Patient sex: M
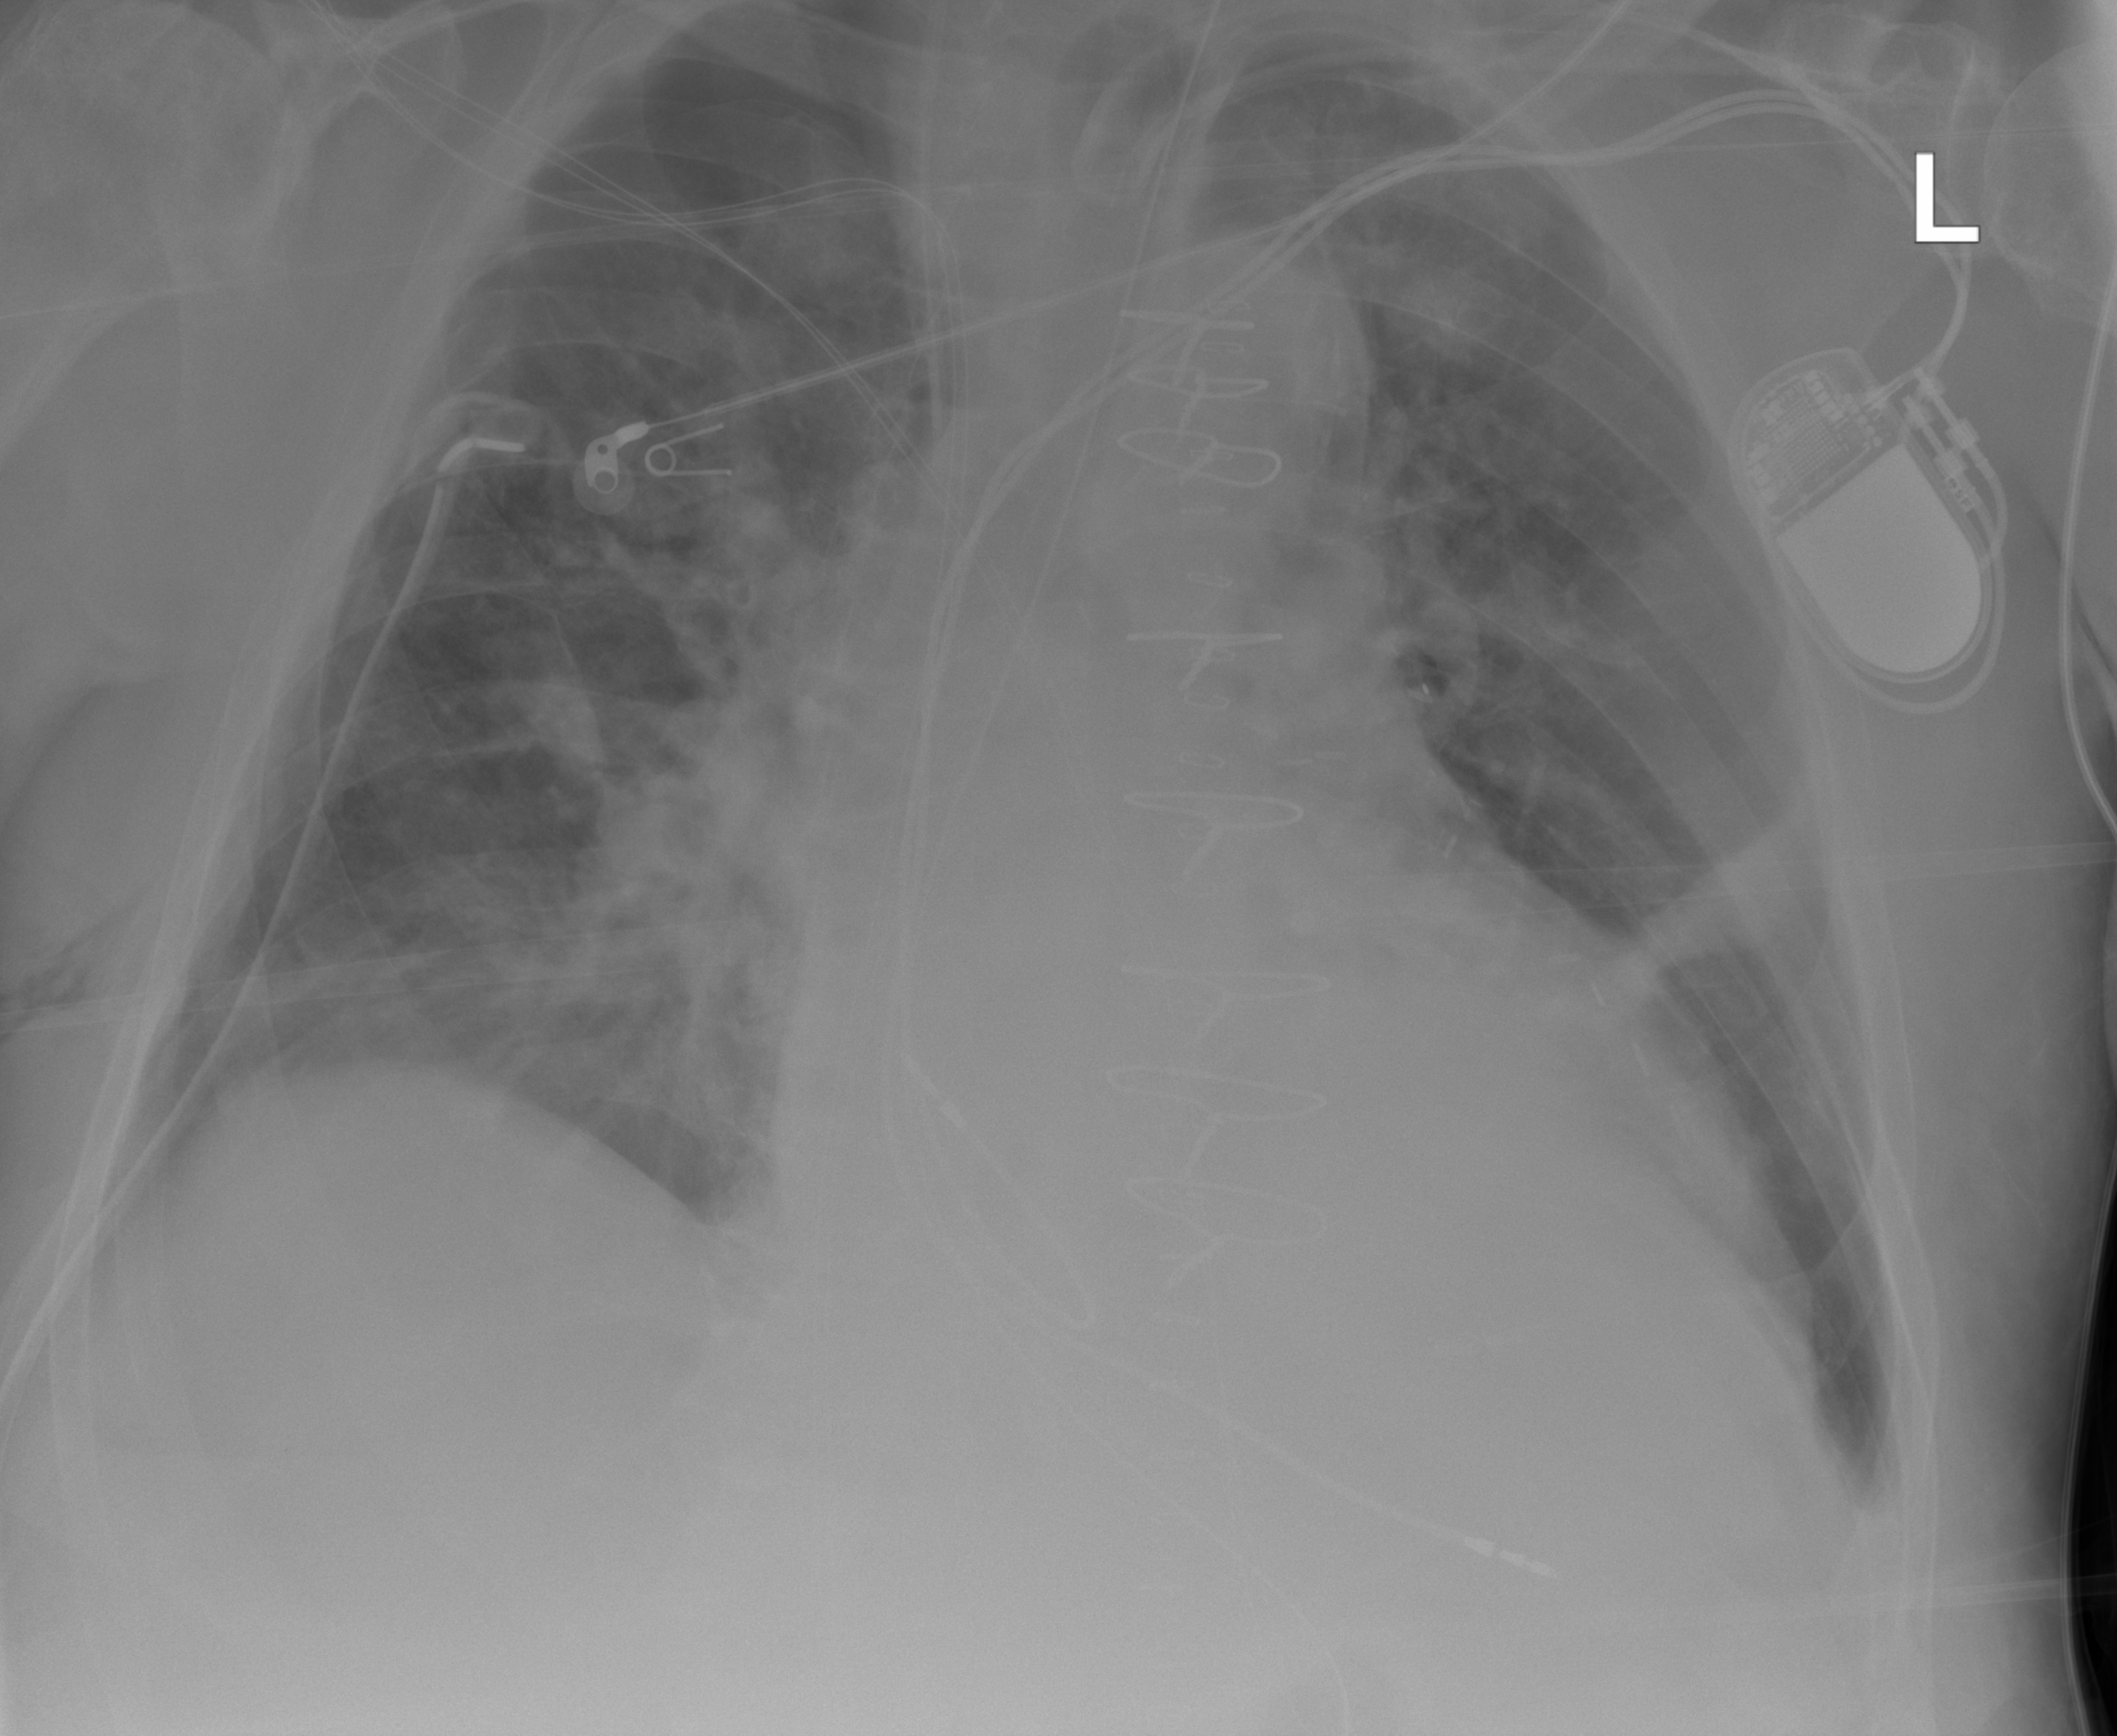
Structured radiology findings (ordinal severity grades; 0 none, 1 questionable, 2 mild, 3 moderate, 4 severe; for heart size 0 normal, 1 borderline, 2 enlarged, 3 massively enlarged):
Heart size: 2
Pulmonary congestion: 2
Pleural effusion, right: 0
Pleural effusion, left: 2
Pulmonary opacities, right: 2
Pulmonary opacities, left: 0
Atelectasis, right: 2
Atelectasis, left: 2